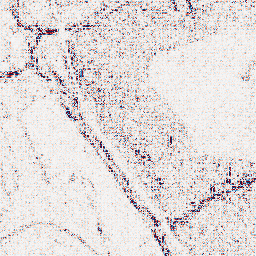
Category: wavelet
Decomposition family: wavelet_biorthogonal
Decomposition parameters: wavelet: bior3.5
level: 1
Upsampling method: linear_exact
Upsampling parameters: scale: 4
Upsampling scale: 4